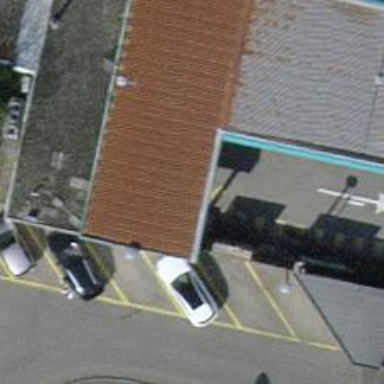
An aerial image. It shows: Convenience shop.